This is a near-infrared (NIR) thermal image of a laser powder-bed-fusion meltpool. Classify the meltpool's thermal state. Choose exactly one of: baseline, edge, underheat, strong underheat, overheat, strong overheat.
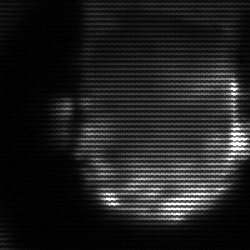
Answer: baseline